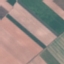
Label: AnnualCrop